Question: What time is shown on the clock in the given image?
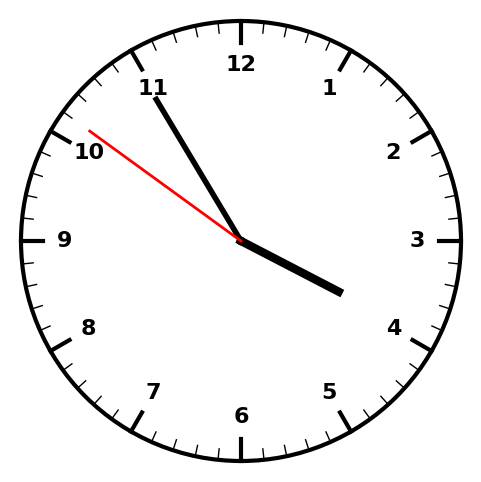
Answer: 03:54:51